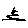
Label: zigzag